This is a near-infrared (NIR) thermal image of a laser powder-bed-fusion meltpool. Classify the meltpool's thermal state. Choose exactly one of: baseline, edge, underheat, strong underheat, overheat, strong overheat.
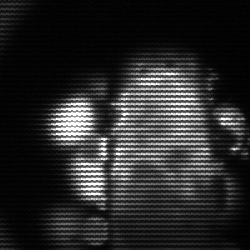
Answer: strong underheat